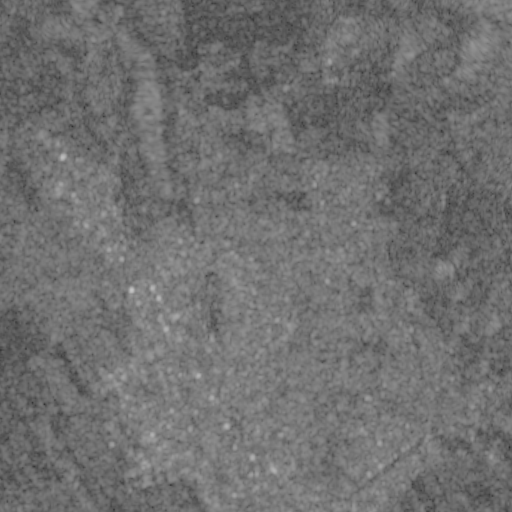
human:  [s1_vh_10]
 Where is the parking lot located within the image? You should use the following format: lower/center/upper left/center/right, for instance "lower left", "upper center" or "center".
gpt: The parking lot is located in the center right of the image.
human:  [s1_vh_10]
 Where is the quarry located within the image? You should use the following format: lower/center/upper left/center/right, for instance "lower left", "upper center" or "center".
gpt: The quarry is located in the upper right of the image.
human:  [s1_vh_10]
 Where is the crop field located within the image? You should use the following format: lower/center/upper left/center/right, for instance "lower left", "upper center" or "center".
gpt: There is no crop field in the image.

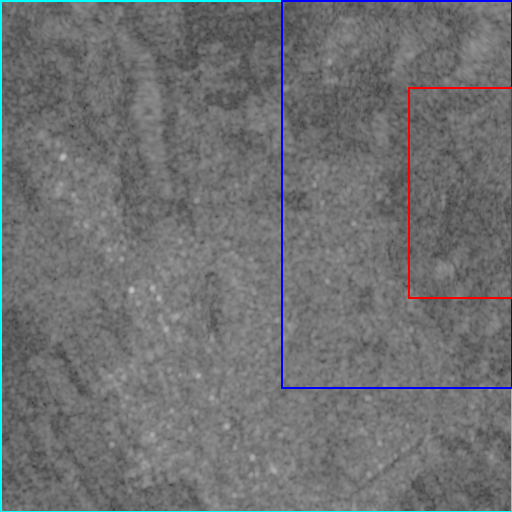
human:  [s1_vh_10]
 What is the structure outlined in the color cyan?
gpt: The structure outlined in cyan is a crop field.
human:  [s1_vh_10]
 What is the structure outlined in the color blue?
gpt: The structure outlined in blue is a park.
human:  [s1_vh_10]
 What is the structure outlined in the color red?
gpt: The structure outlined in red is a quarry.
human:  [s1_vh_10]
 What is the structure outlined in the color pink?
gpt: There is no pink outline.